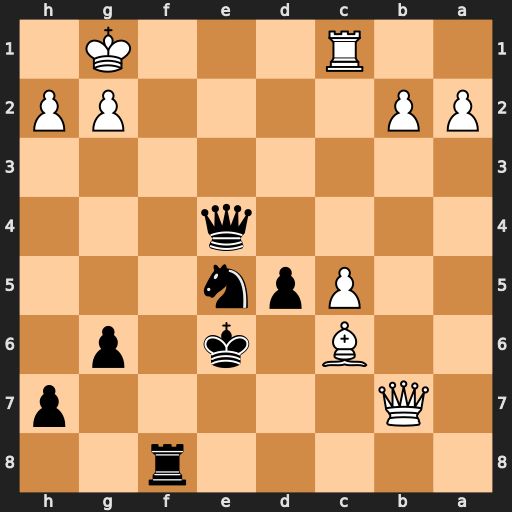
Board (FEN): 5r2/1Q5p/2B1k1p1/2Ppn3/4q3/8/PP4PP/2R3K1
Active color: b
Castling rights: -
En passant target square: -
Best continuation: Qe3+ Kh1 Qxc1#